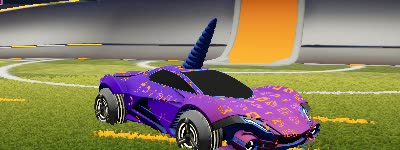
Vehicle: werewolf